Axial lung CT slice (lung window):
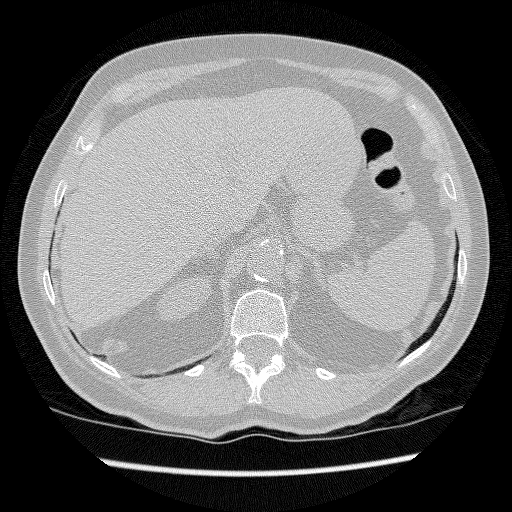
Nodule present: no